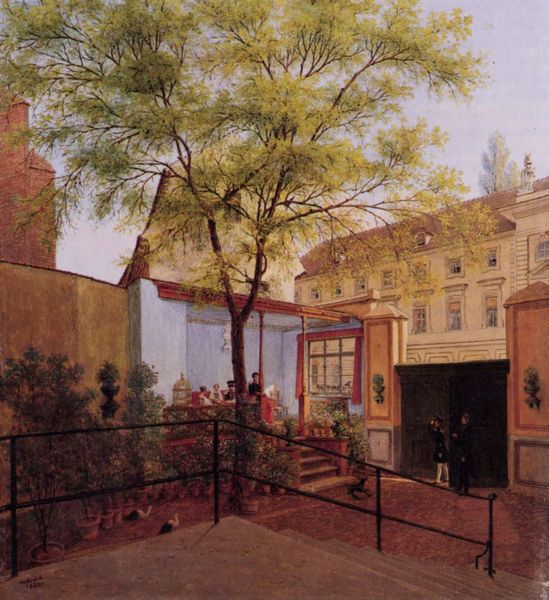
Titel: Berlin, Hofeingang der Kadettenanstalt in der Neuen Friedrichstraße
Künstler: Johann Wilhelm Brücke
Standort: Berlin
Institution: Staatliche Museen zu Berlin, Preußischer Kulturbesitz
Schlagwörter: baum, blau, blätter, gemälde, himmel, laub, mann, schatten, bäume, grün, landschaft, menschen, mädchen, ocker, sitzen, stadt, äste, braun, fenster, frankreich, frau, lampen, licht, orange, pfeiler, säulen, terasse, tisch, tür, unterhalten, dach, gebäude, haus, hund, rot, tiere, weg, zaun, beige, gesellschaft, gespräch, ornament, wand, mensch, ast, häuser, strauch, vögel, zweige, busch, büsche, gehen, gitter, sträucher, figur, sitzend, familie, paar, blatt, bühne, pflanze, pflanzen, garten, ton, balkon, blumenkübel, terrasse, topf, liebe, ansicht, fassade, fassaden, italien, pflaster, wohnhäuser, mauer, ziegel, tag, hof, naiv, türe, bank, figuren, industrie, treppe, treppen, durchgang, geländer, stufe, stufen, podest, couch, tor, leuchten, blumentöpfe, töpfe, wände, eingang, gang, hinterhof, nische, innenhof, veranda, wohnhaus, abschied, zweig, gauben, tauben, militär, polizist, soldat, pfau, laubbaum, anwesen, mauern, strumpfhose, grünpflanzen, käfig, vogelbauer, vogelkäfig, voliere, zeige, laube, bellen, öffnen, klassizistisch, winken, durchfahrt, treppenaufgang, fester, ansitz, toreinfahrt, pergola, grüm, pfauen, offnung, teracotta, pfanzen, teegesellschaft, emus, gof